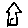
Label: house